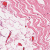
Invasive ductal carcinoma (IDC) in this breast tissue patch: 0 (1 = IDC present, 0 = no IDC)